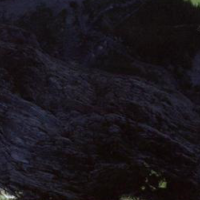
EUNIS habitat code: 48
Species observed at this site:
Parnassia palustris